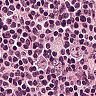
Metastatic tissue present: no